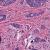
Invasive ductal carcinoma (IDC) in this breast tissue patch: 0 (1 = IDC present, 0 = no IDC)